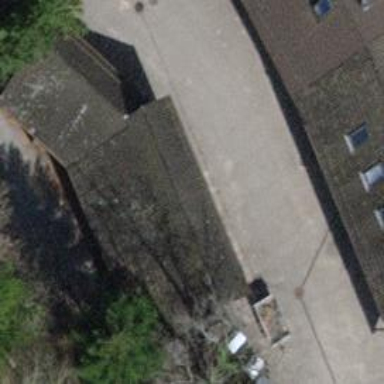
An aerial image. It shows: Industrial building.